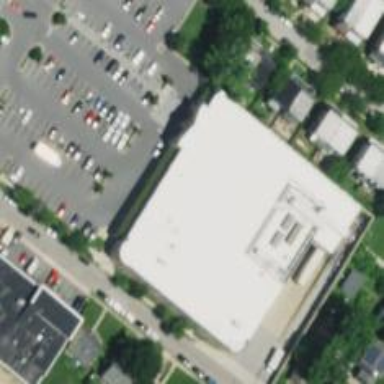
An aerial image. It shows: Retail building.